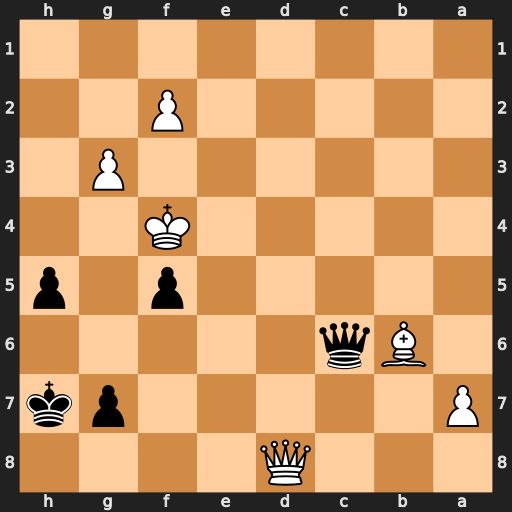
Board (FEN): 3Q4/P5pk/1Bq5/5p1p/5K2/6P1/5P2/8
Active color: b
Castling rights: -
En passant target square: -
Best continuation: Qe4+ Kg5 Qg4#